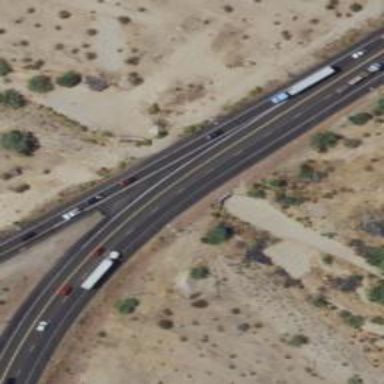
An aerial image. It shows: Asphalt bridge on trunk link highway.